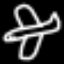
Label: airplane